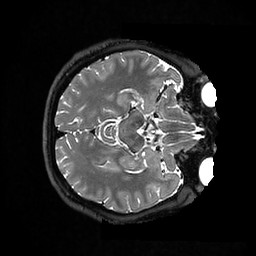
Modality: T2w
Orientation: axial
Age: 26
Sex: male
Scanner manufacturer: ge
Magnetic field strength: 3 T
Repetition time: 3.202 s
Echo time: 0.06696 s